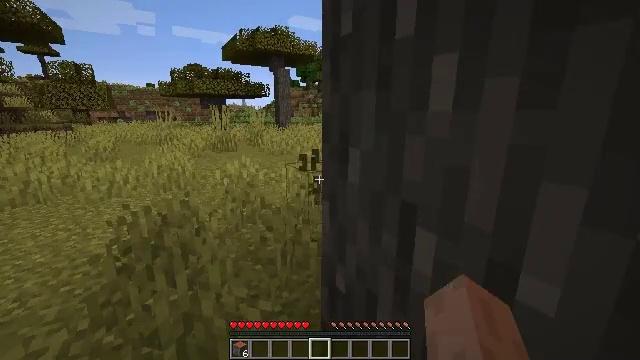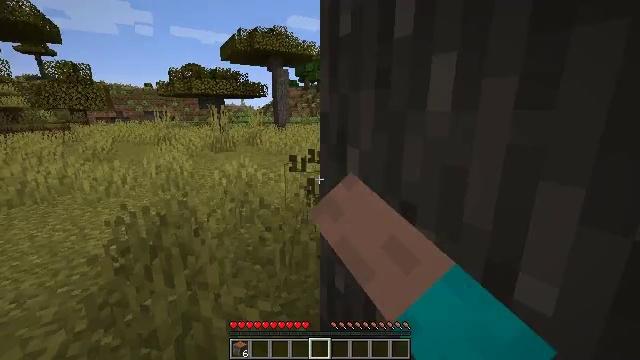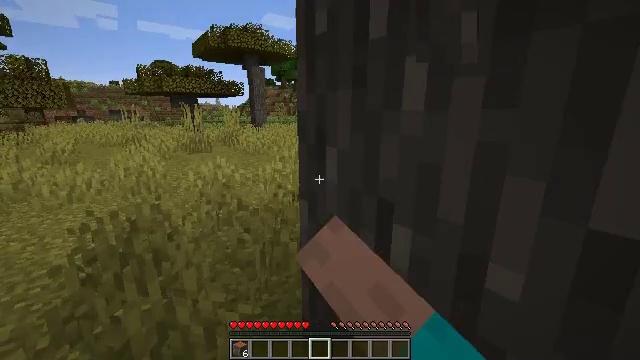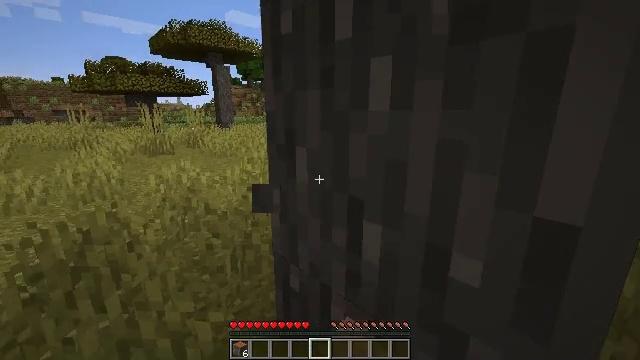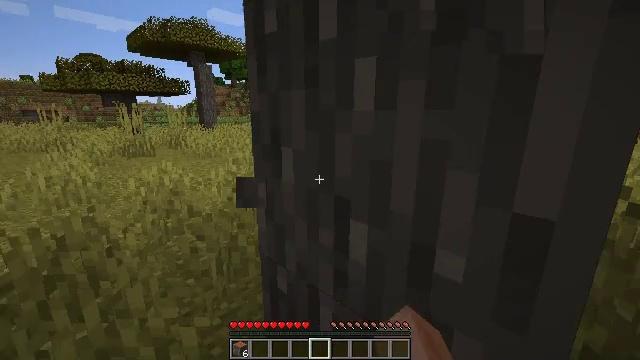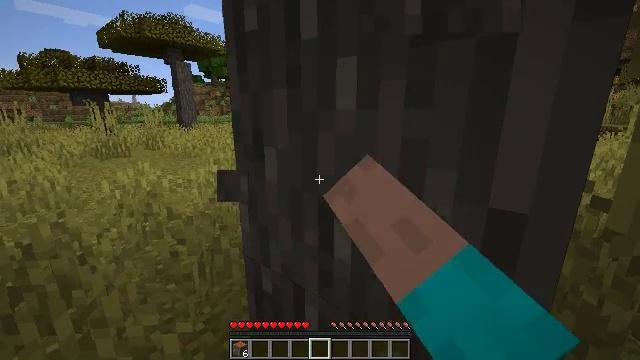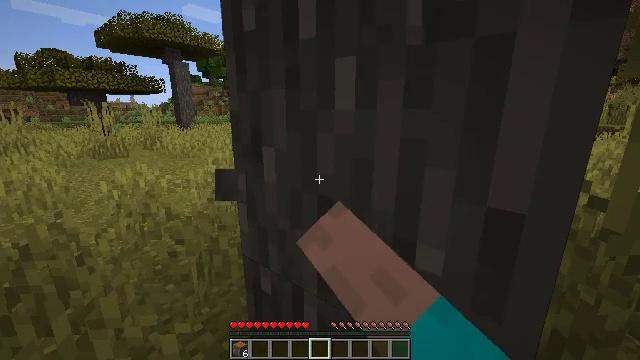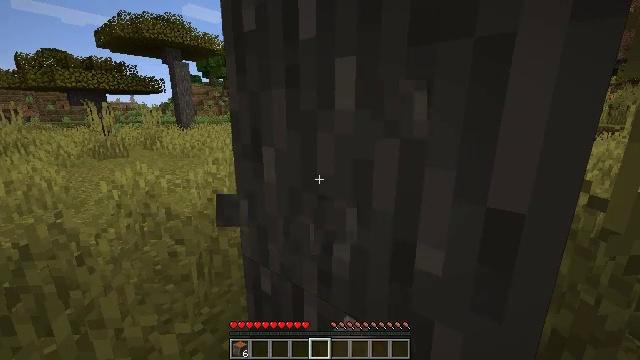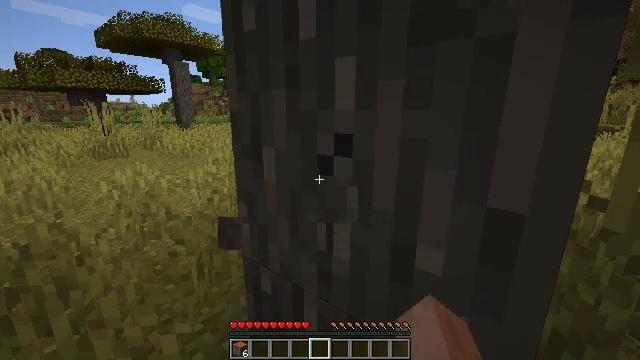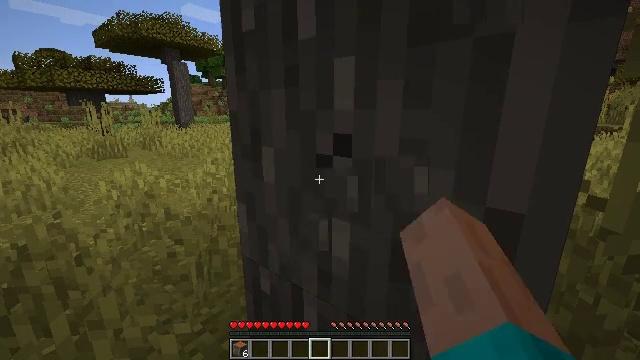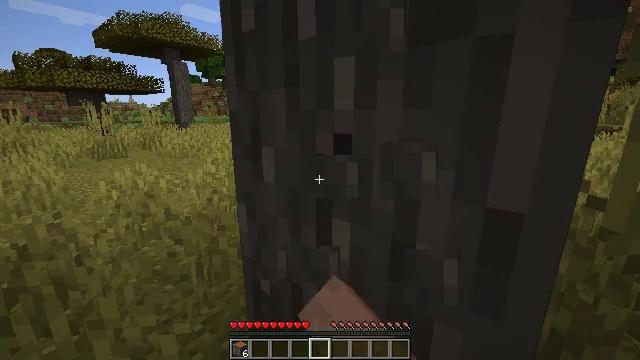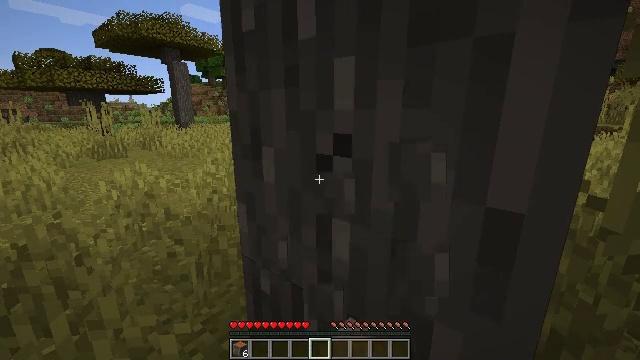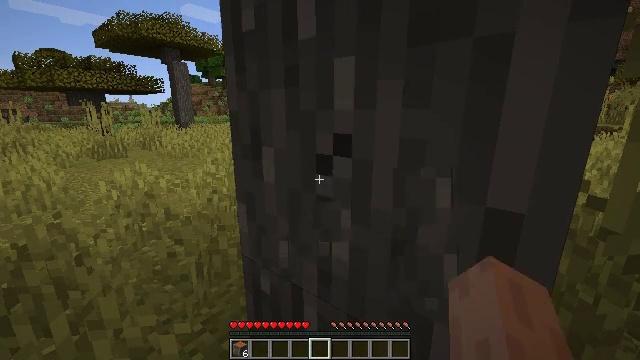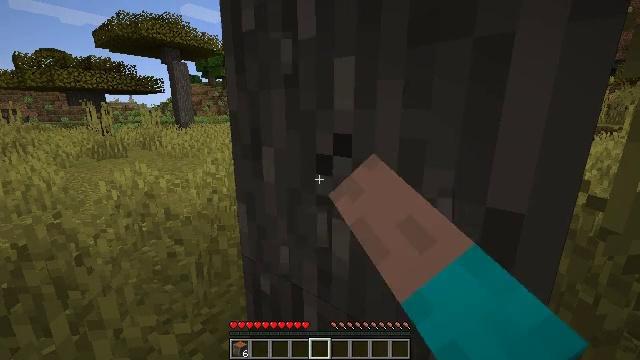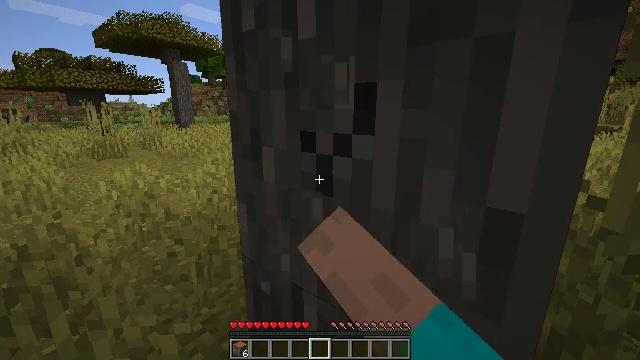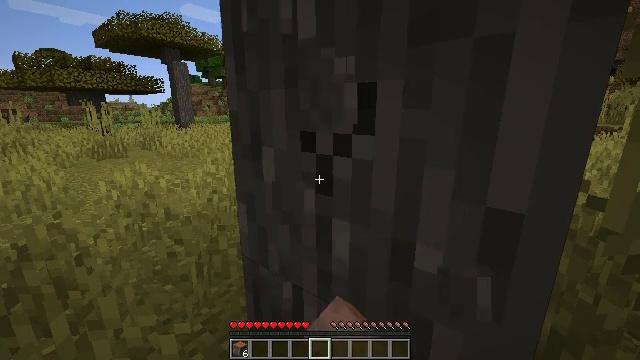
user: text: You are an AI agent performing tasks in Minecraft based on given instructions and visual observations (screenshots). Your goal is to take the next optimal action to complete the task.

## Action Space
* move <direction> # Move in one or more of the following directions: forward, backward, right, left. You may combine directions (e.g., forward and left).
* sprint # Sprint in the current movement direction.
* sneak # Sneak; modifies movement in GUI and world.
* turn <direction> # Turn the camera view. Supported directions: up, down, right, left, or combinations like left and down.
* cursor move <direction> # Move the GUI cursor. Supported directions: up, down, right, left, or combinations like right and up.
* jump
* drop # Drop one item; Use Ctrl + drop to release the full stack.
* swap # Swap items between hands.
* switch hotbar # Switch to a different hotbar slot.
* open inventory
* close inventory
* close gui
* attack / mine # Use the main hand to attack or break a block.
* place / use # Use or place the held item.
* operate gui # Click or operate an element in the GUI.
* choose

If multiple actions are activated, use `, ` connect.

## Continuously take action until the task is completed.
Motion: motion action
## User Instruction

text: Mine acacia log from the tree's trunk.
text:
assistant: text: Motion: attack / mine
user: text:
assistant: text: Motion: turn right, attack / mine
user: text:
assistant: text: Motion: turn right, attack / mine
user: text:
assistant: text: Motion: turn right, attack / mine
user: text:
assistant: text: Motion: turn right, attack / mine
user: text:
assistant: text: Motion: attack / mine
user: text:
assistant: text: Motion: attack / mine
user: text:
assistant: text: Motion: attack / mine
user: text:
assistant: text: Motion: attack / mine
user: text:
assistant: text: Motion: attack / mine
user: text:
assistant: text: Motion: attack / mine
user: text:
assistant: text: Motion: attack / mine
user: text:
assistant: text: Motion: attack / mine
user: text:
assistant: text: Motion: attack / mine
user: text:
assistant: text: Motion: attack / mine
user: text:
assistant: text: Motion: attack / mine
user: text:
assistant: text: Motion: attack / mine
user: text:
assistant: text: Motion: attack / mine
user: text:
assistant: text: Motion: attack / mine
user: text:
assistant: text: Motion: attack / mine
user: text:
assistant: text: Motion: attack / mine
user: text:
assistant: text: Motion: attack / mine
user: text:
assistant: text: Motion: attack / mine
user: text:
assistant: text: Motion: attack / mine
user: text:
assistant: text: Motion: attack / mine
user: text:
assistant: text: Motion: attack / mine
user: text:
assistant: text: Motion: attack / mine
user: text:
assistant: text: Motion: attack / mine
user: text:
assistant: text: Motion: attack / mine
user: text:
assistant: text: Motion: attack / mine